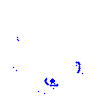
Particle: electron